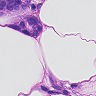
Metastatic tissue present: yes